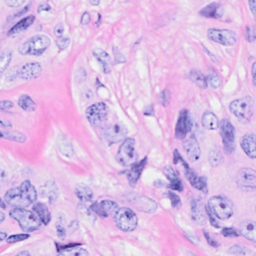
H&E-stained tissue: Breast